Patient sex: M
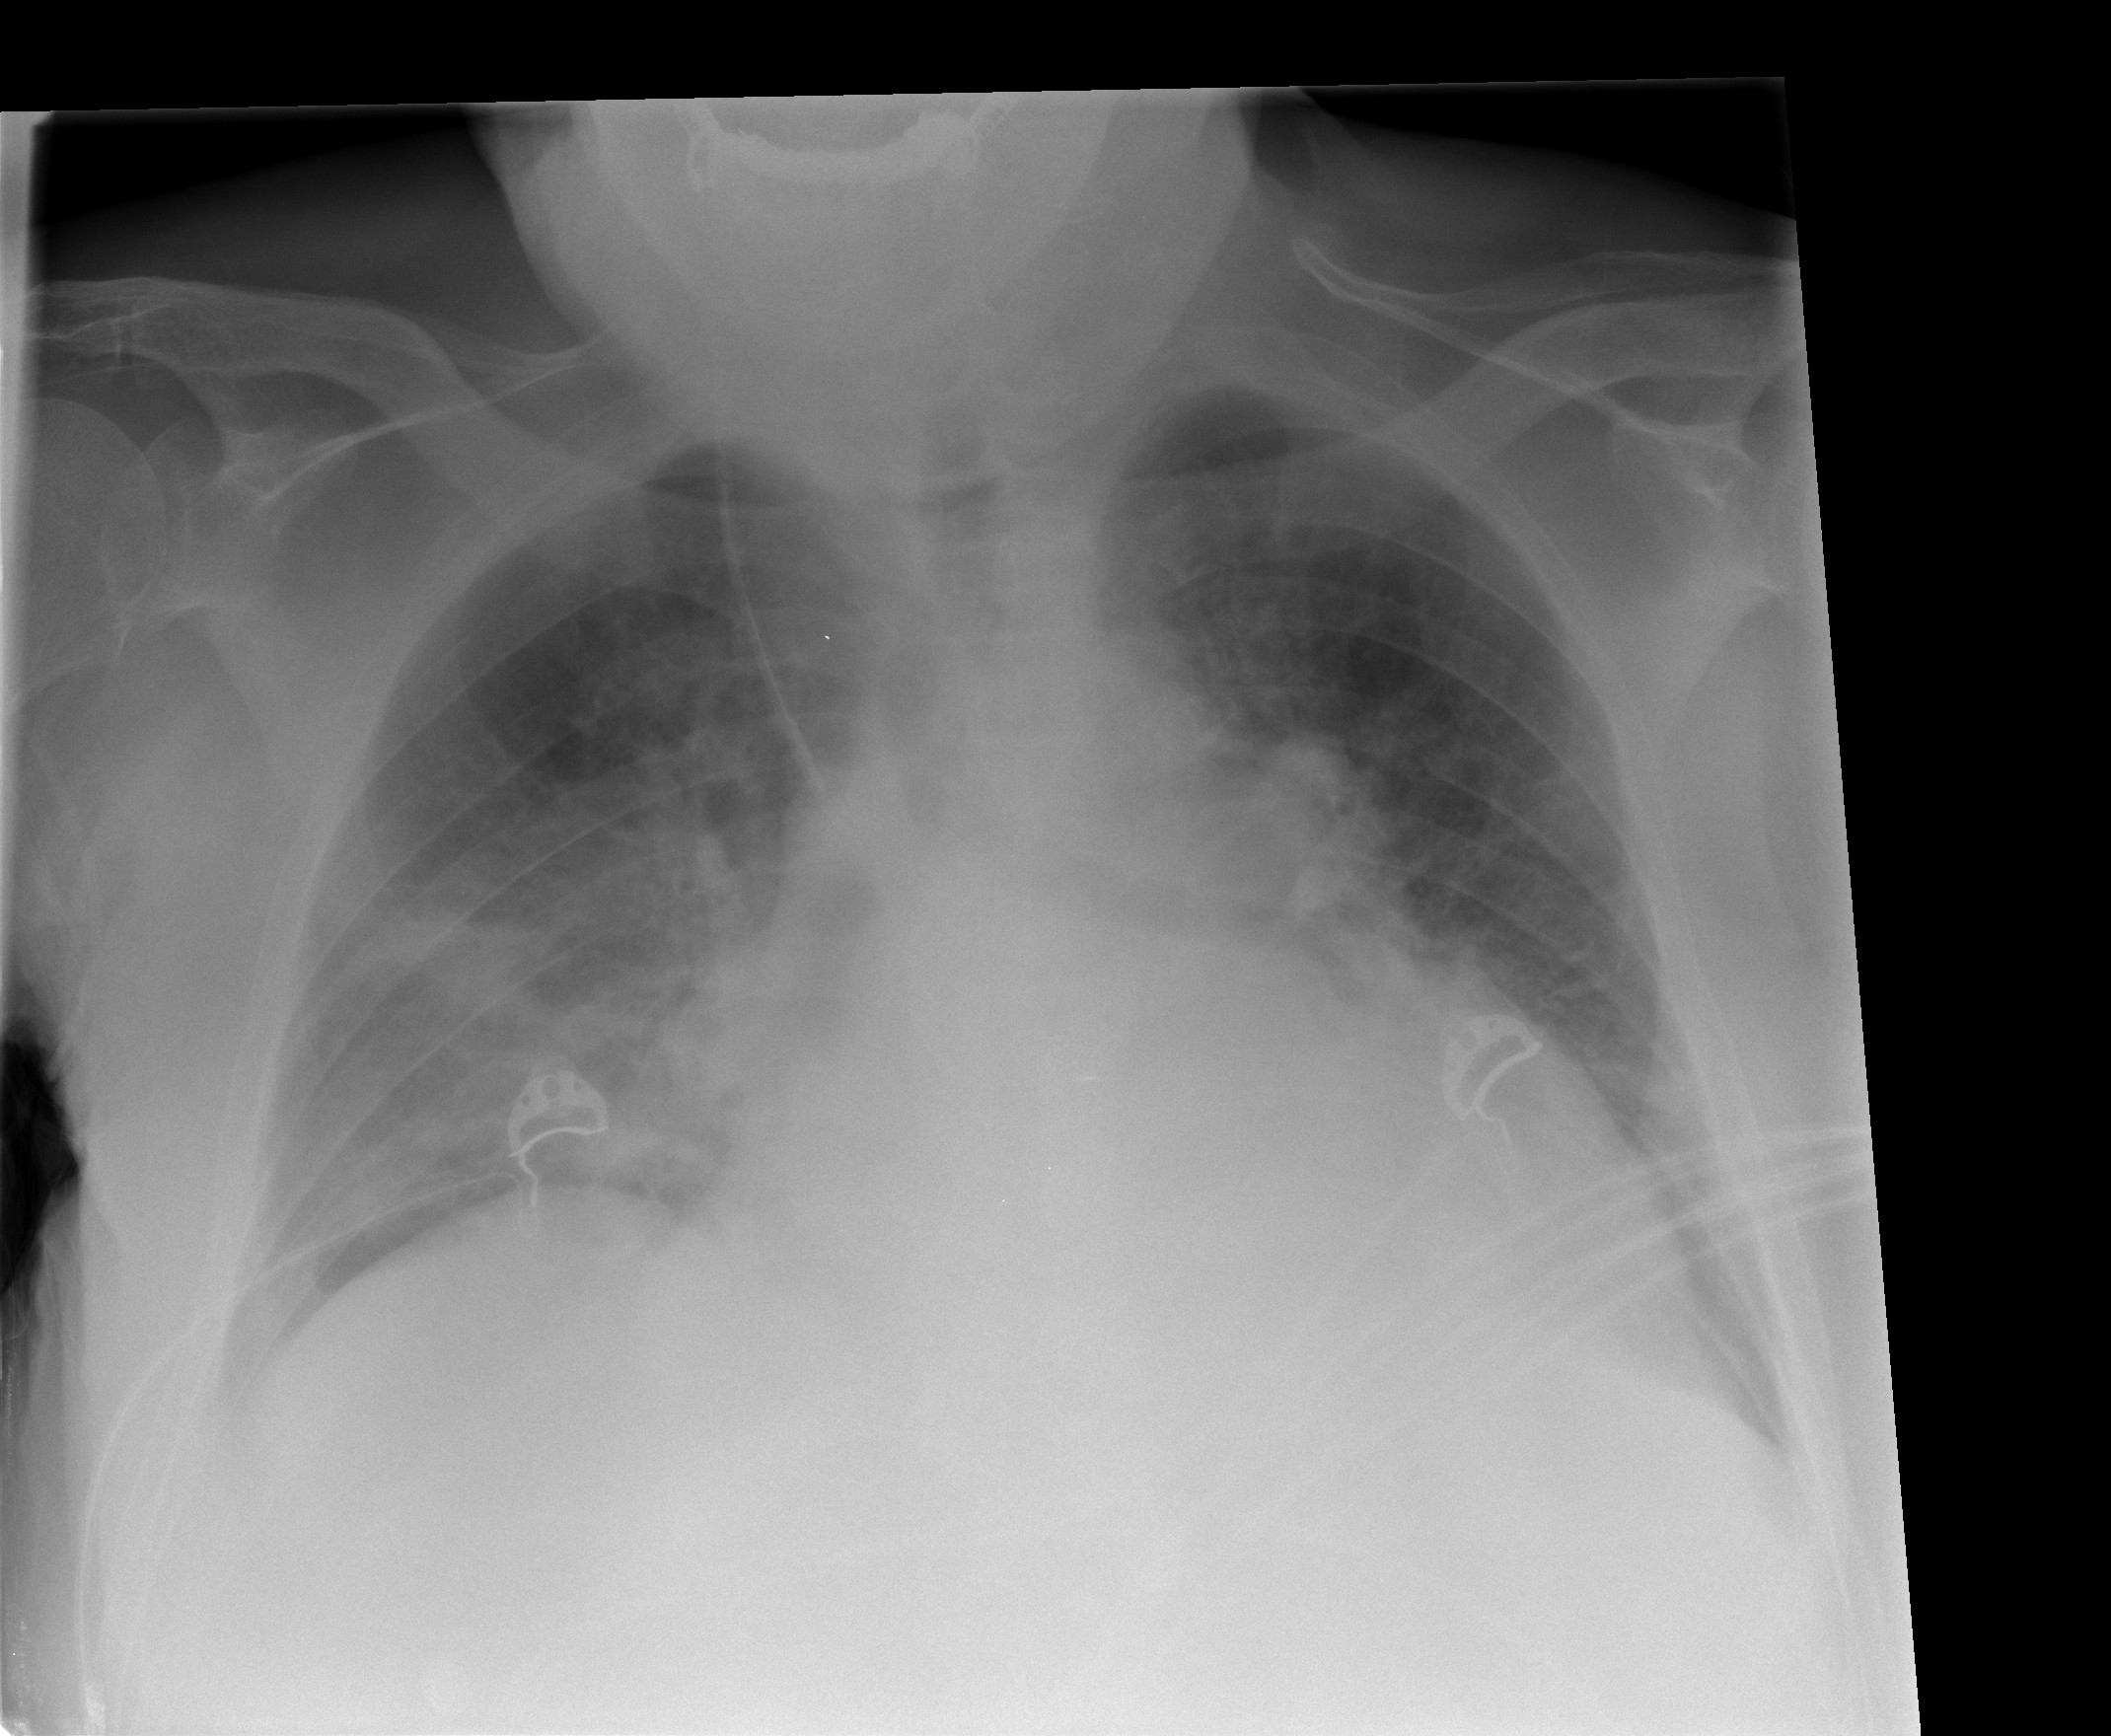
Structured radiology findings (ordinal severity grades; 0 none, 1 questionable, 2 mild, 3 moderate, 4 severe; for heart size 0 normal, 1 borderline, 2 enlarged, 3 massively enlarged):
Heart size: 2
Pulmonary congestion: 3
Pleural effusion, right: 2
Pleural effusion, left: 2
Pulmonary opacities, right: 2
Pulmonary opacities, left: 0
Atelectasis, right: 2
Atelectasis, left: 2